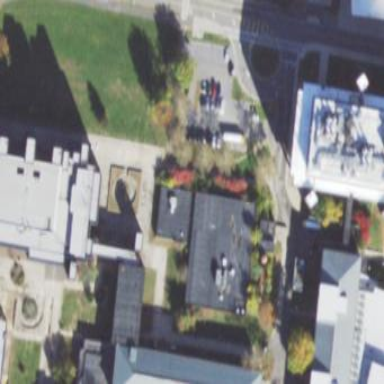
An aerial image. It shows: University building.